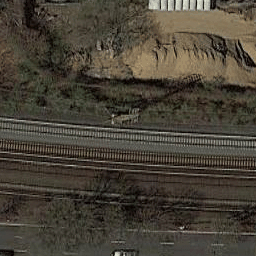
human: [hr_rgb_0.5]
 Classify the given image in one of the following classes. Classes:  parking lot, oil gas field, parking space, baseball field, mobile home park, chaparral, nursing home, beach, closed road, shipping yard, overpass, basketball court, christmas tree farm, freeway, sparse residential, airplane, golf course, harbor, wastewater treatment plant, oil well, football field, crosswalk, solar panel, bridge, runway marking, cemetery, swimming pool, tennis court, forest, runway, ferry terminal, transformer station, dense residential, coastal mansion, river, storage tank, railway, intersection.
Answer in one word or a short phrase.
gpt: railway